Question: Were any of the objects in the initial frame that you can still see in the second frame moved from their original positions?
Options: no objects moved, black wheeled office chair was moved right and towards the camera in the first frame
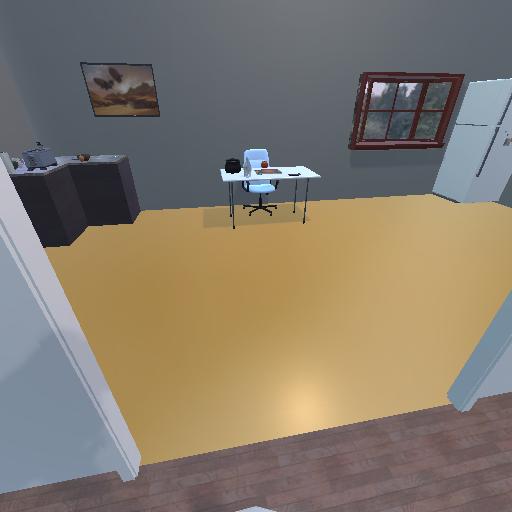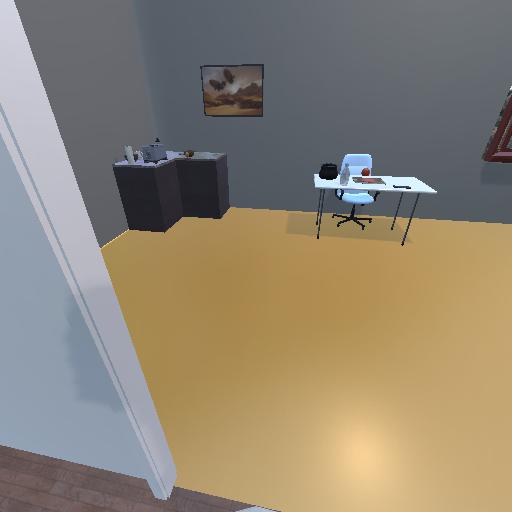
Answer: no objects moved